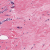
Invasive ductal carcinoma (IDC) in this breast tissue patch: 0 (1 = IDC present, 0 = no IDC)